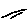
Label: line